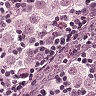
Metastatic tissue present: yes